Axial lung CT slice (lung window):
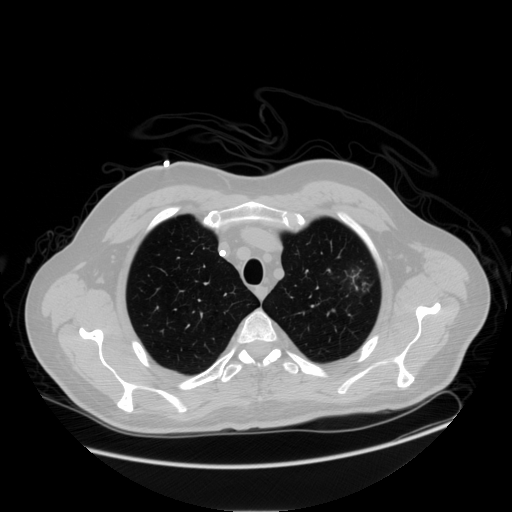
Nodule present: no